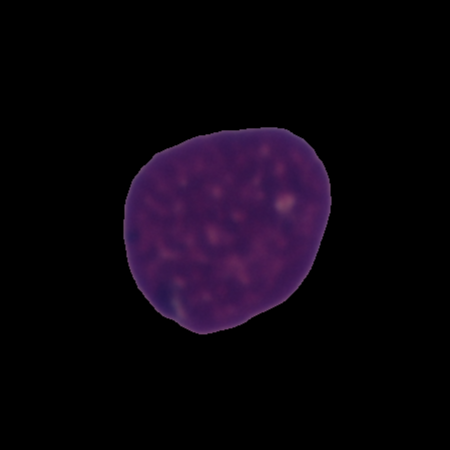
Label: cancer